Field crop: maize
Growth stage: 2
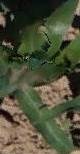
Species: maize